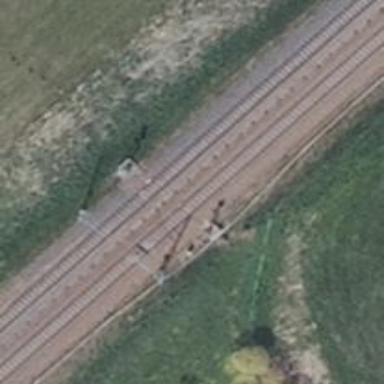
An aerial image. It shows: Light railway signal with light crossing form.